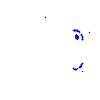
Particle: pion